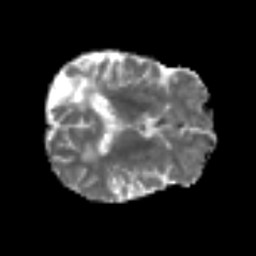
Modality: MD
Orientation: axial
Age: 74
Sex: male
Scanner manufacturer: siemens
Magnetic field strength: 3 T
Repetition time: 6.1 s
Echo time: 0.101 s